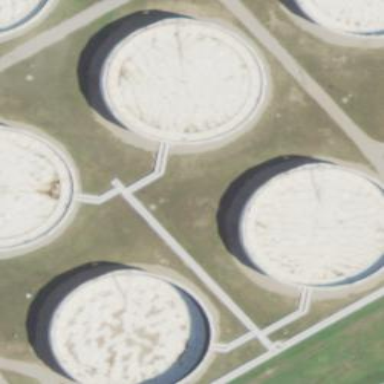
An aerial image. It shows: Storage tank created as man-made structure.